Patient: sex M, age 52
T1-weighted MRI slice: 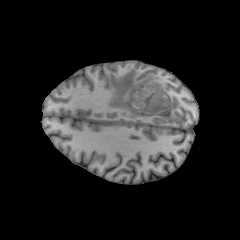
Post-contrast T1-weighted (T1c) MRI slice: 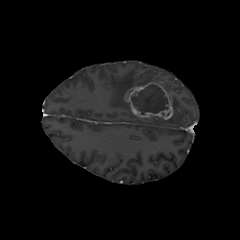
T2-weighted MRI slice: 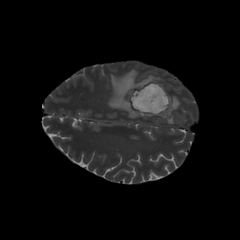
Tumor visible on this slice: yes
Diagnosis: Glioblastoma, IDH-wildtype
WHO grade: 4